Question: I would like to put one image above another, but all answers I find are using position absolute with specific pixels. I want to achieve it in a responsiveness way, so I would like to avoid strict composition.
Now my code looks like:
'''
<style>
.header{
margin:20px;
text-align:center;
}
.data{
text-align:center;
}
</style>
<body>
<h1>Hello Stack Overflow!</h1>
<div class="header">
<img src="http://lorempixel.com/g/800/200/" class="background">
<img src="http://lorempixel.com/100/100/" class="logo">
</div>
<div class="data">
<label>enter your name</label>
<input>
</div>
'''
I would like to move the '.logo img' above the 'background img' and, have different classes to move it:
- - -
So, my goal is having the possibility to accomplish the following image with a class that can "move" my logo, but always maintaining it above the background image. Note that the background image could have not always the same size.

I did <URL>.
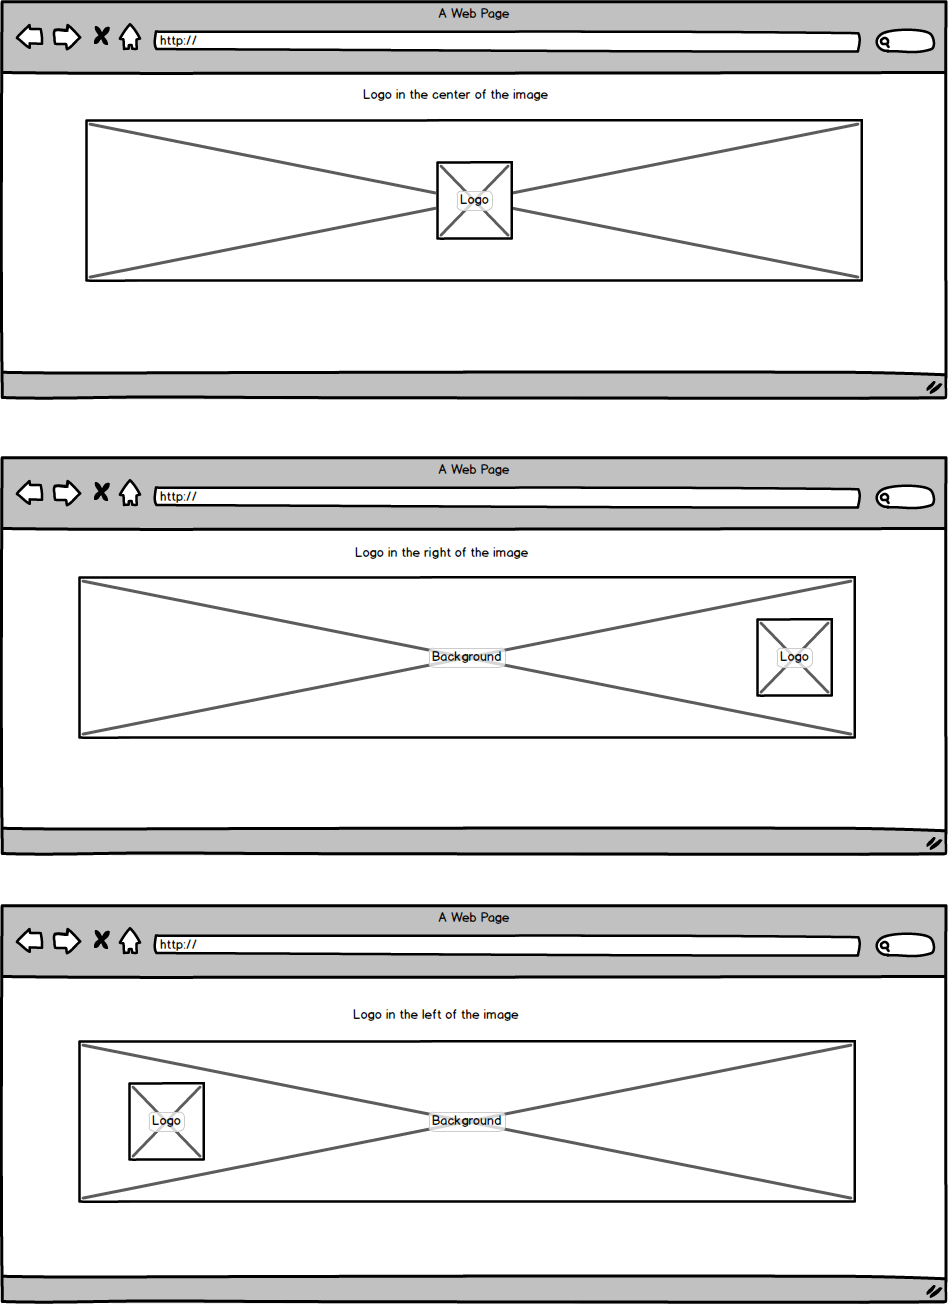
Answer: Although this answer uses absolute positioning it is responsive and should work they way you want. This answer also assumes that you have high quality background images that will not lose quality when scaled to a large size.
The logo is centered by default. There is a '.logo-right' and '.logo-left' class for side positioning.
There is a small edge case that the logo breaks out a little at small screens when the height of the background image is less than the logo. To account for this you can set the logo width to a percentage and also give it a max-width so that it doesn't enlarge too far if you are using a rasterized (non-svg) logo (see Snippet) .
'''
.header {
margin:20px;
text-align:center;
position: relative;
}
.data{
text-align:center;
}
.background {
height: auto;
width: 100%;
}
.logo {
bottom: 0;
height: 50%;
left: 0;
margin: auto;
max-height: 100px;
position: absolute;
right: 0;
top: 0;
width: auto;
}
.logo-right {
margin-right: 5%;
}
.logo-left {
margin-left: 5%;
}
'''
'''
<h1>Centered</h1>
<div class="header">
<img src="http://lorempixel.com/g/800/200/" class="background">
<img src="http://lorempixel.com/100/100/" class="logo">
</div>
<div class="data">
<label>enter your name</label>
<input>
</div>
<h1>Right</h1>
<div class="header">
<img src="http://lorempixel.com/g/800/200/" class="background">
<img src="http://lorempixel.com/100/100/" class="logo logo-right">
</div>
<div class="data">
<label>enter your name</label>
<input>
</div>
<h1>Left</h1>
<div class="header">
<img src="http://lorempixel.com/g/800/200/" class="background">
<img src="http://lorempixel.com/100/100/" class="logo logo-left">
</div>
<div class="data">
<label>enter your name</label>
<input>
</div>
'''